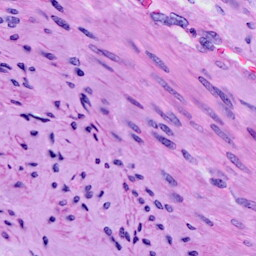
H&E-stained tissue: Cervix